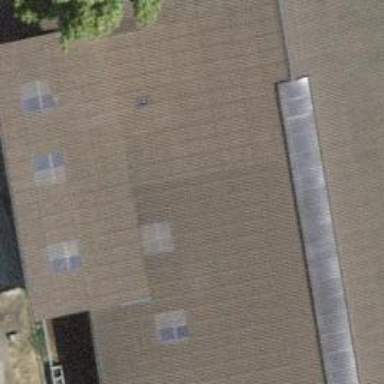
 consisting of solar photovoltaic panels."